Question: I am trying to make a PIN entry activity, but one little thing is not quite working for me. I can't get the text to center in the TextView's at the top of the screenshot here:

The way it will work is when the user is entering a PIN, I will place a star in each TextView for visible feedback. The problem is, I want the star to be centered. I have tried layout_gravity="center", but it doesn't make a difference. Here's my current layout:
'''
<?xml version="1.0" encoding="utf-8"?>
<LinearLayout
xmlns:android="http://schemas.android.com/apk/res/android"
android:orientation="vertical"
android:layout_width="match_parent"
android:layout_height="match_parent">
<TextView
android:textAppearance="?android:attr/textAppearanceLarge"
android:layout_height="wrap_content"
android:id="@+id/textView1"
android:text="PIN Required"
android:layout_width="wrap_content"
android:layout_gravity="center_horizontal"
android:layout_marginBottom="12sp"
></TextView>
<LinearLayout
android:layout_width="match_parent"
android:id="@+id/linearLayout1"
android:layout_height="wrap_content"
android:layout_marginBottom="12sp"
android:layout_gravity="center_horizontal"
>
<TextView
android:id="@+id/text1"
android:layout_height="32sp"
android:layout_width="48sp"
android:layout_weight="1"
android:layout_marginRight="2sp"
android:layout_marginLeft="48sp"
android:background="#FFFFFF"
android:text="X"
android:layout_gravity="center"
></TextView>
<TextView
android:id="@+id/text2"
android:layout_height="32sp"
android:layout_width="48sp"
android:layout_weight="1"
android:layout_marginRight="2sp"
android:layout_marginLeft="2sp"
android:background="#FFFFFF"
></TextView>
<TextView
android:id="@+id/text3"
android:layout_height="32sp"
android:layout_width="48sp"
android:layout_weight="1"
android:layout_marginRight="2sp"
android:layout_marginLeft="2sp"
android:background="#FFFFFF"
></TextView>
<TextView
android:id="@+id/text4"
android:layout_height="32sp"
android:layout_width="48sp"
android:layout_weight="1"
android:layout_marginRight="48sp"
android:layout_marginLeft="2sp"
android:background="#FFFFFF"
></TextView>
</LinearLayout>
<LinearLayout
android:layout_width="match_parent"
android:id="@+id/linearLayout2"
android:layout_height="wrap_content"
android:layout_marginBottom="12sp"
>
<Button
android:text="1"
android:textColor="#FFFFFF"
android:id="@+id/button1"
android:layout_height="32sp"
android:layout_width="64sp"
android:layout_weight="1"
android:editable="false"
android:layout_marginRight="2sp"
android:layout_marginLeft="48sp"
android:background="@drawable/action_background_gradient"
android:onClick="ButtonClicked"
></Button>
<Button
android:text="2"
android:textColor="#FFFFFF"
android:id="@+id/button2"
android:layout_height="32sp"
android:layout_width="64sp"
android:layout_weight="1"
android:editable="false"
android:layout_marginRight="2sp"
android:layout_marginLeft="2sp"
android:background="@drawable/action_background_gradient"
android:onClick="ButtonClicked"
></Button>
<Button
android:text="3"
android:textColor="#FFFFFF"
android:id="@+id/button3"
android:layout_height="32sp"
android:layout_width="64sp"
android:layout_weight="1"
android:editable="false"
android:layout_marginRight="48sp"
android:layout_marginLeft="2sp"
android:background="@drawable/action_background_gradient"
android:onClick="ButtonClicked"
></Button>
</LinearLayout>
<!--... and so on for the rest of the buttons ... -->
</LinearLayout>
'''
I've got that android:text="X" in there for the first textview just so I can see if it is working. When I am done tweaking the layout, that will go away.
What simple thing am I missing?
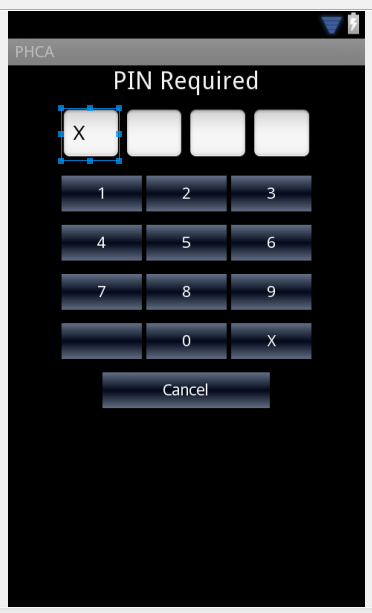
Answer: use 'android:gravity="center"'
although I'm not seeing any EditText element in your code. You sure you posted the right code?